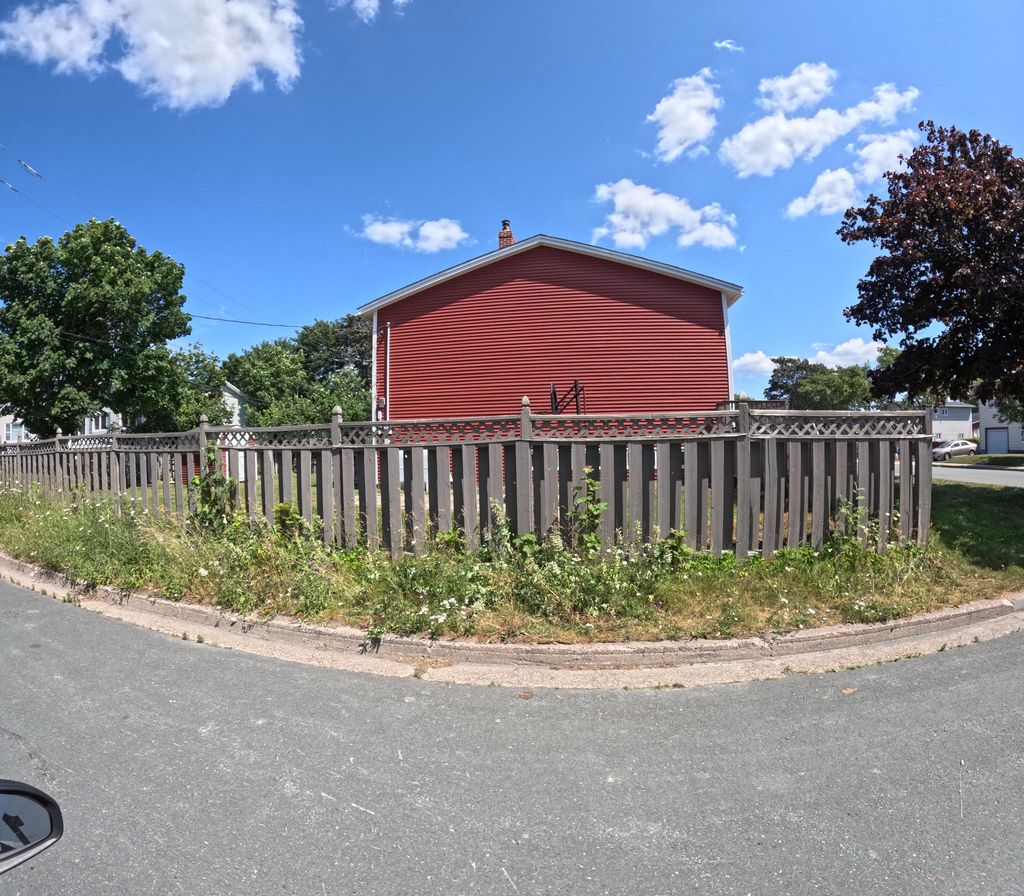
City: st_johns